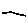
Label: line